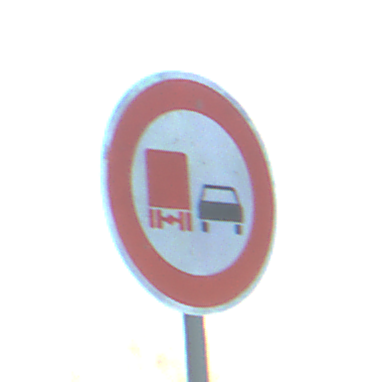
Verkehrszeichen: UeberholverbotKraftfahrzeuge
Umgebung: Outdoor, Nature
Tageszeit: SunriseSunset
Wetter: Clear
Licht: Natural
Jahreszeit: Winter
Kontrast: LowContrast